Field crop: tomato
Growth stage: 1
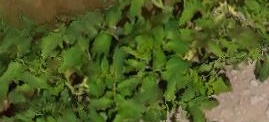
Species: tomato